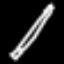
Label: pencil